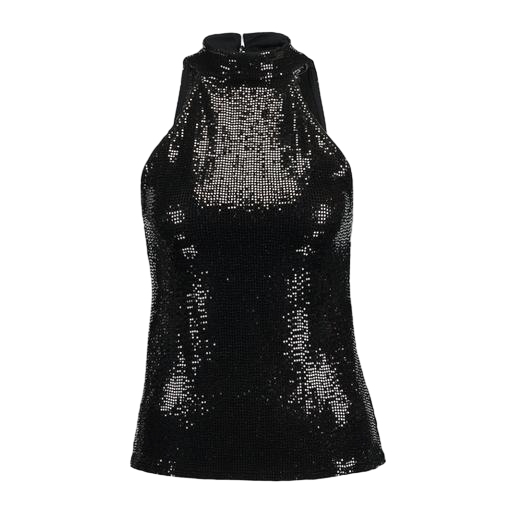
black sleeveless sequined top, black angie high-neck top, black high-neck top, white background